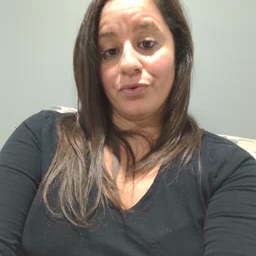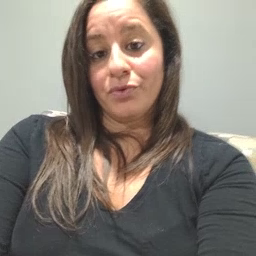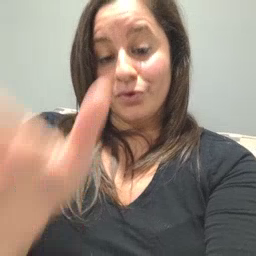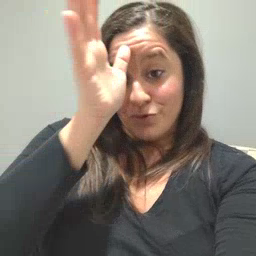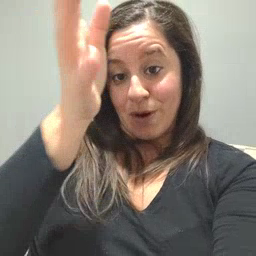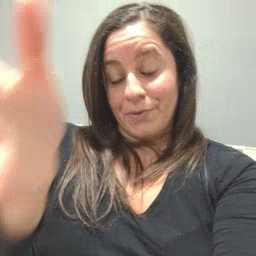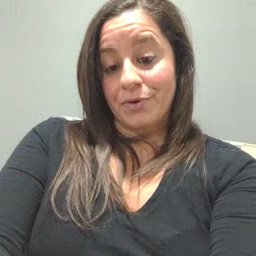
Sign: grandpa